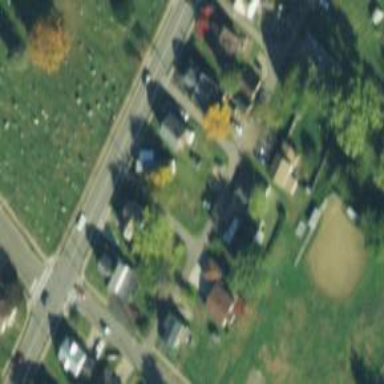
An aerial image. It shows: Alley classified as service road.